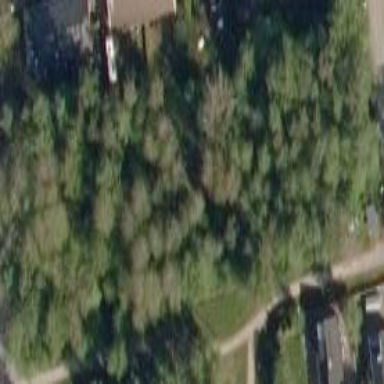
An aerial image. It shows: Mixed woodland with various types of leaves.